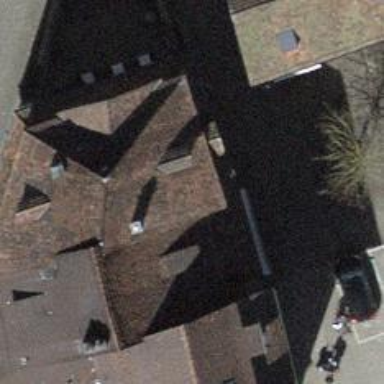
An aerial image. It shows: Bakery.